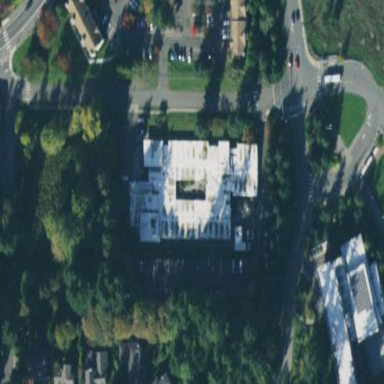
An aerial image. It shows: Building.